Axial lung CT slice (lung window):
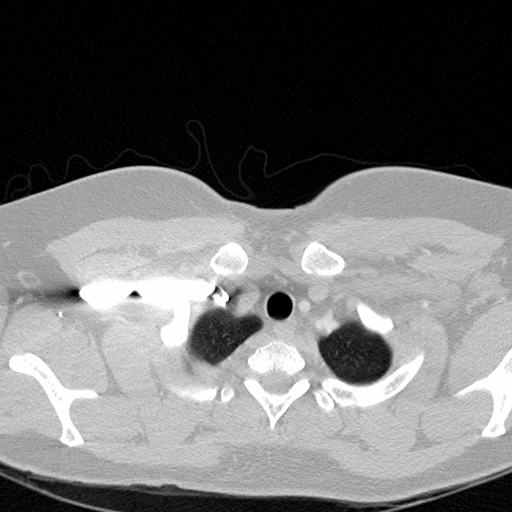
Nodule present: no